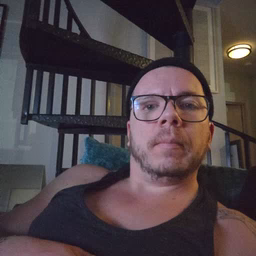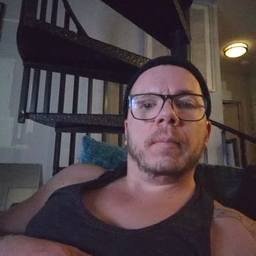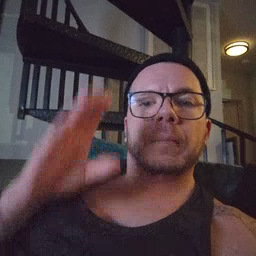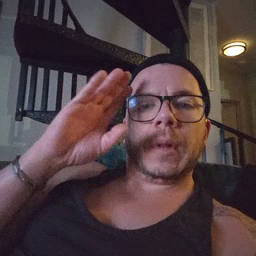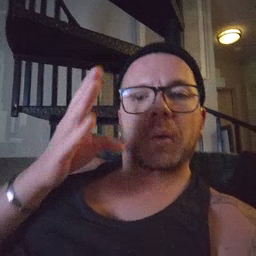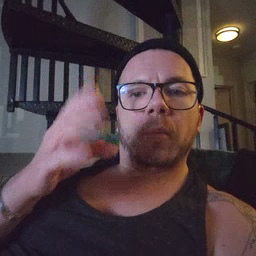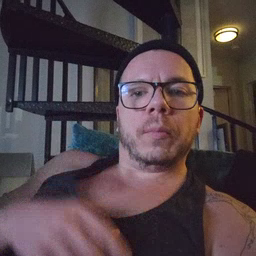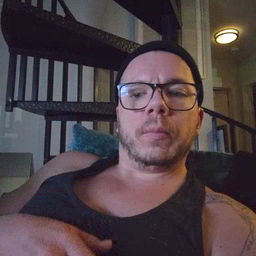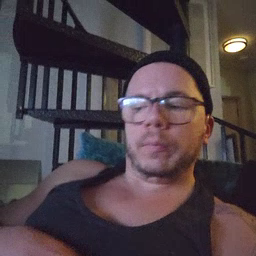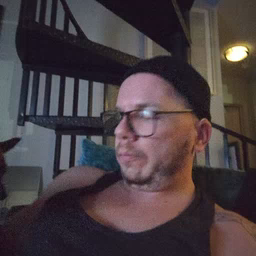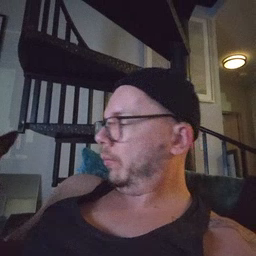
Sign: hello